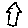
Label: house